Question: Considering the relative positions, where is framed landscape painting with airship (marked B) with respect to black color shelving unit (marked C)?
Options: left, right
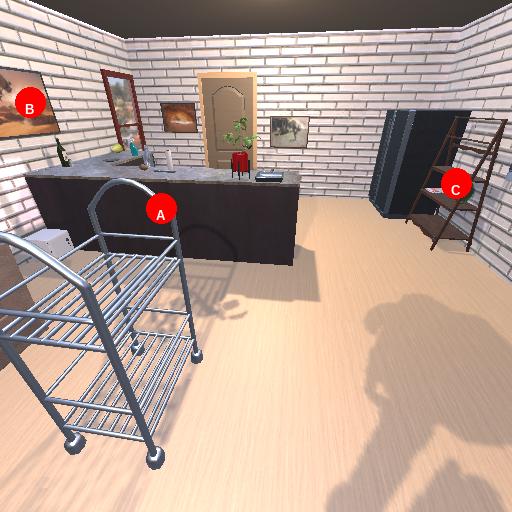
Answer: left